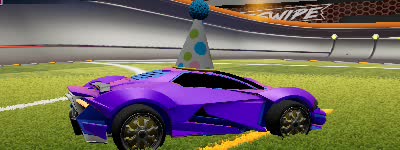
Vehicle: werewolf